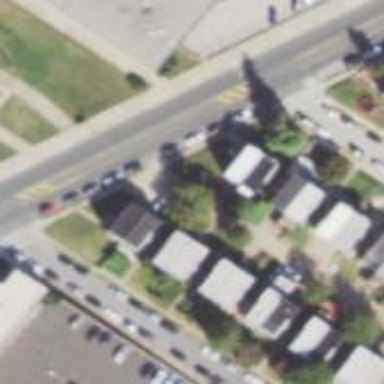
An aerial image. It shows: Alley classified as service road.